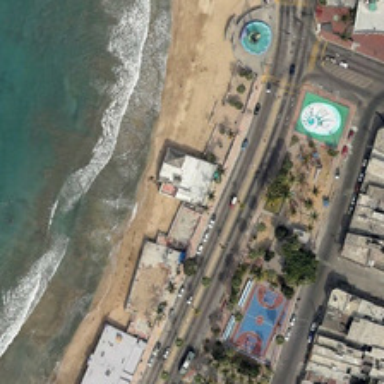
A resort with buildings and green trees is near a beach .